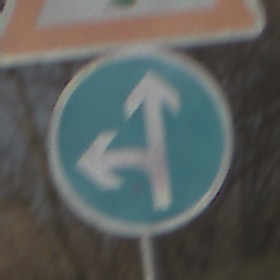
Verkehrszeichen: VorgeschriebeneFahrtrichtungGeradeausOderLinks
Zusatzzeichen oben: Lichtzeichenanlage
Umgebung: Outdoor, Nature
Tageszeit: MorningAfternoon
Wetter: PartlyCloudy
Licht: Natural
Jahreszeit: NotSpecified
Kontrast: HighContrast